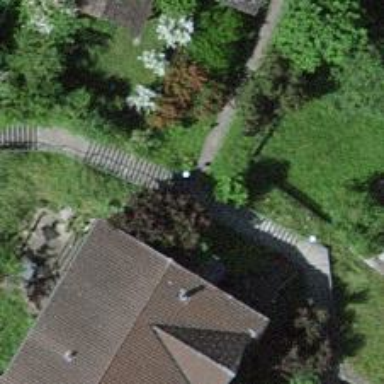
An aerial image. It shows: Paved steps.